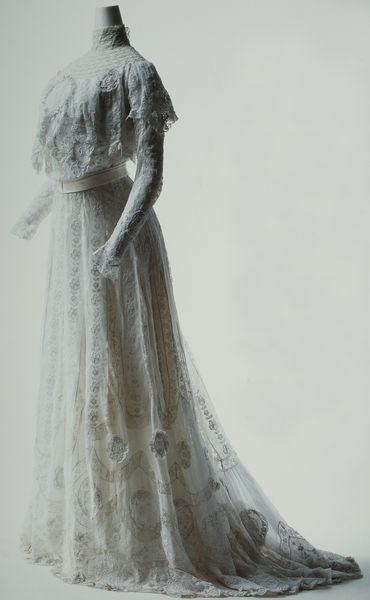
Titel: Tageskleid
Standort: Kyoto (Japan)
Institution: Kyoto Costume Institute
Schlagwörter: weiß, frau, grau, kleid, dame, gürtel, mode, muster, rock, arm, kragen, spitze, ärmel, hals, figur, gold, kostüm, stickerei, saum, spitzen, schleppe, taille, tüll, transparent, foto, fotografie, photographie, schwarzweiß, puppe, photo, farbfoto, durchsichtig, museum, aufnahme, fot, gaze, brautkleid, kyoto, chiffon, braztkleid, mehschichtig, mode3